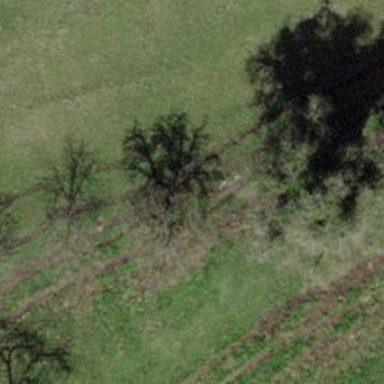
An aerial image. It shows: Deciduous broadleaved tree.